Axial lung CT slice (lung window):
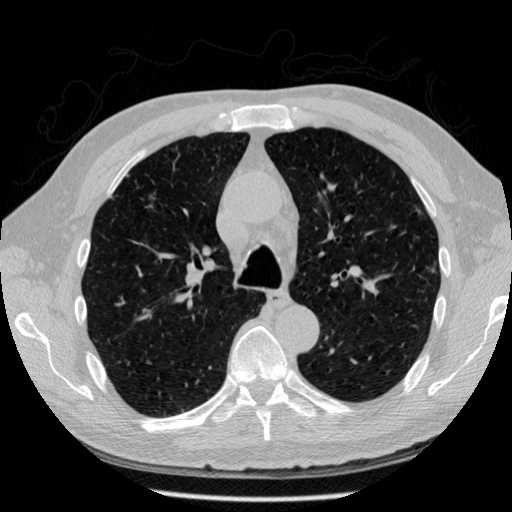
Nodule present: yes
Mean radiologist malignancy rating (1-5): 3